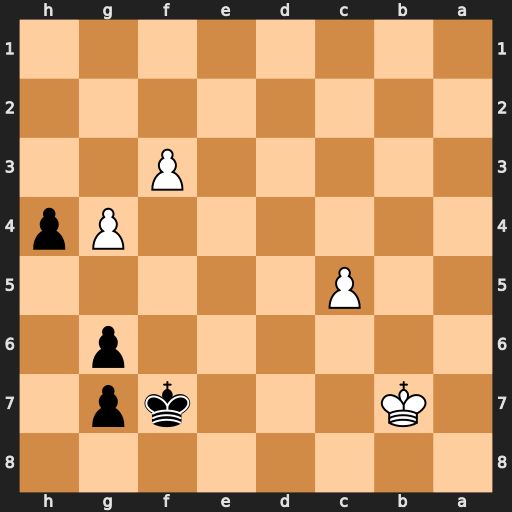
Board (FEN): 8/1K3kp1/6p1/2P5/6Pp/5P2/8/8
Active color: b
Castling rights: -
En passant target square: -
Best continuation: h3 c6 h2 c7 h1=Q